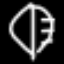
Label: leaf